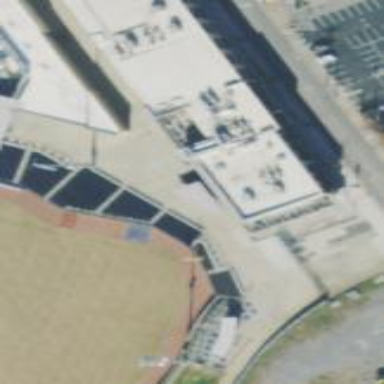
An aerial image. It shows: Stadium.